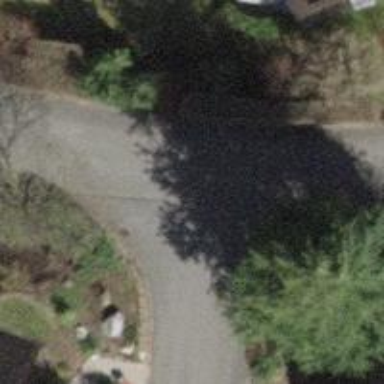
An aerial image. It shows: Residential road with asphalt surface.